Question: I am a frontend developer and I am working on a web app project using react-admin.
The code is fine, no errors. I launch the app. At first it looks the way it is supposed to look. A few components with tables, menu bar, etc. However, after a few clicks the view goes bunkers. Elements that should be at the top go to the bottom, elements disappear, there are boxes with shadows around elements. The view gets squished, a total disaster!
Can anyone give me any suggestions about what might have caused it and how to fix this issue?

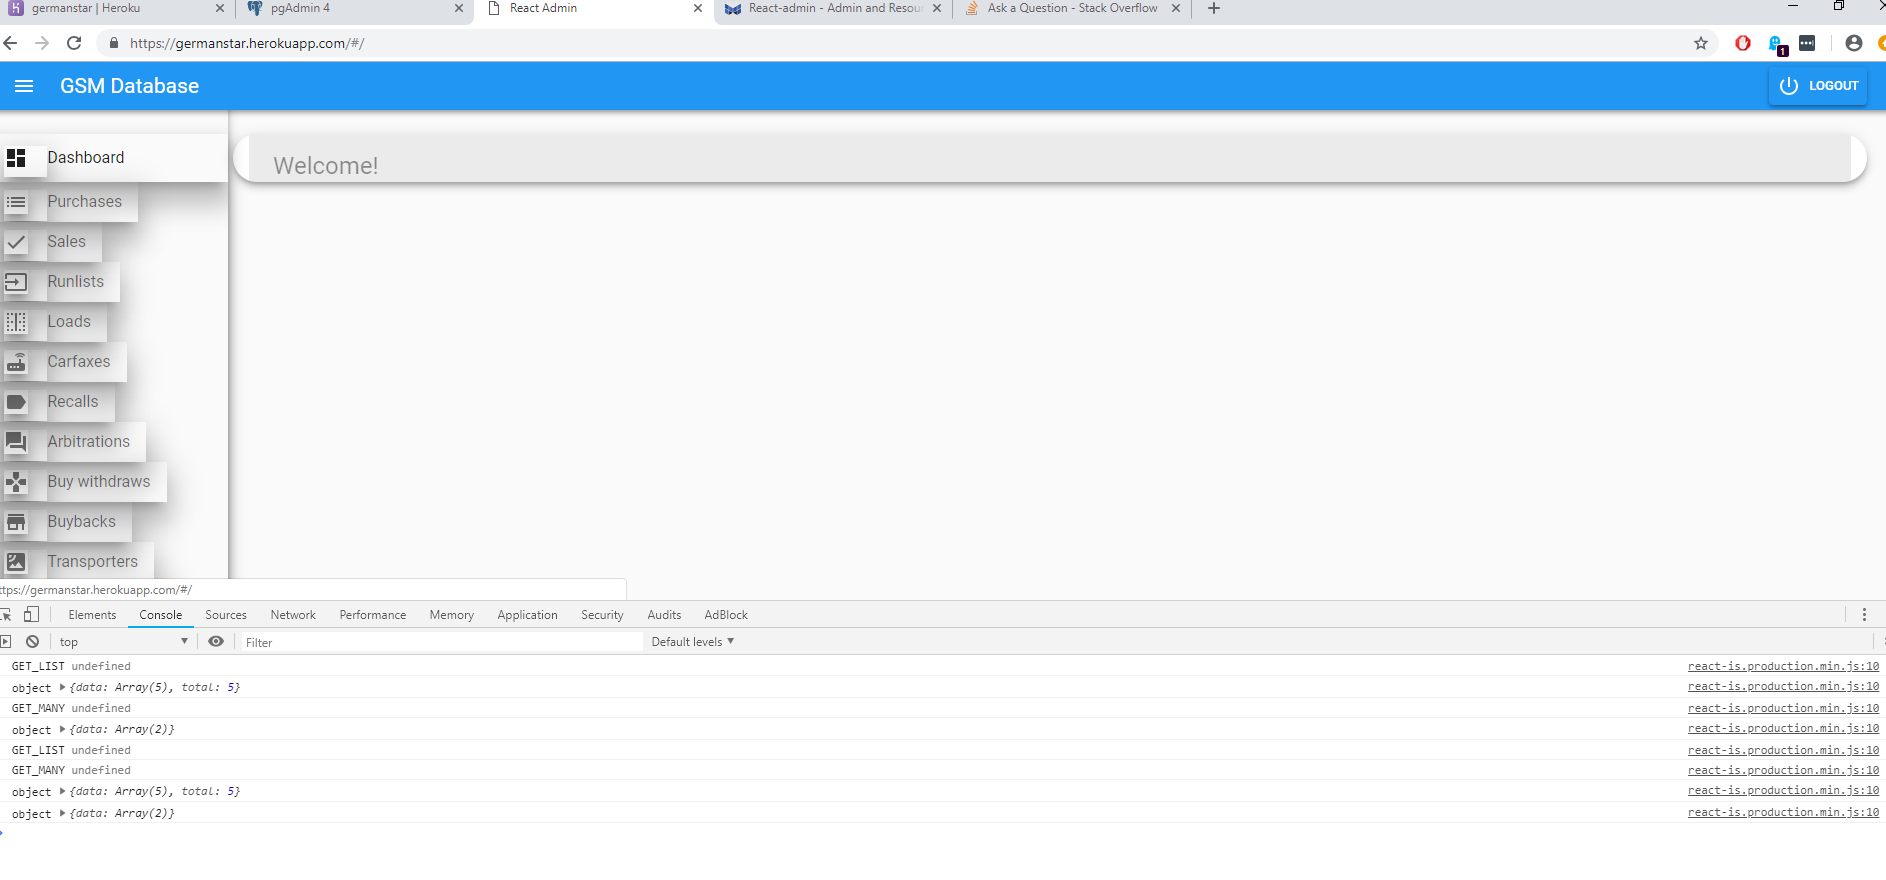
Answer: Remove 'material-ui' from your dependencies. You have to use just the 'material-ui' version that comes from 'react-admin(1.4.0)' because the CSS classes from the latest versions of 'material-ui(>2.0.0)' clash with the internal 'react-admin' components.